Question: I am trying to create a polygon from a polyline automatically
So far I am stuck with the proper calculation of the extrapolated sides on each part of the polyline.
Condition - the distance between the base line, and the sides is a constant.

-
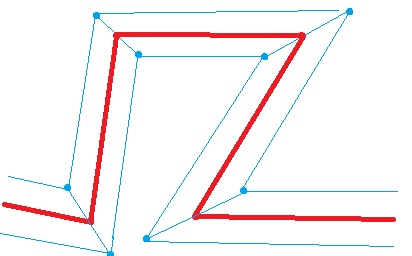
Answer: This is my code in Qt. This works fine for me
'''
QPolygonF projectPLineToScreenAsPolygon(QPolygonF pline, qreal halfWidth)
{
QPolygonF ret;
QLineF l2_last;
QLineF l4_last;
for(int i = 0; i < pline.size() - 2; i++){
float x1 = pline.at(i).x();
float y1 = pline.at(i).y();
float x2 = pline.at(i + 1).x();
float y2 = pline.at(i + 1).y();
float x3 = pline.at(i + 2).x();
float y3 = pline.at(i + 2).y();
float dist = sqrt(((x1-x2)*(x1-x2))+((y1-y2)*(y1-y2)));
float dist2 = sqrt(((x3-x2)*(x3-x2))+((y3-y2)*(y3-y2)));
QLineF l1;
QLineF l2;
QLineF l3;
QLineF l4;
if(i > 0){
l1 = l2_last;
l3 = l4_last;
l2 = QLineF (QPointF(x2 + halfWidth * (y3 - y2) / dist2, y2 + halfWidth * (x2 - x3) / dist2), QPointF(x3 + halfWidth * (y3 - y2) / dist2, y3 + halfWidth * (x2 - x3) / dist2));
l4 = QLineF (QPointF(x2 - halfWidth * (y3 - y2) / dist2, y2 - halfWidth * (x2 - x3) / dist2), QPointF(x3 - halfWidth * (y3 - y2) / dist2, y3 - halfWidth * (x2 - x3) / dist2));
} else {
l2 = QLineF (QPointF(x2 + halfWidth * (y3 - y2) / dist2, y2 + halfWidth * (x2 - x3) / dist2), QPointF(x3 + halfWidth * (y3 - y2) / dist2, y3 + halfWidth * (x2 - x3) / dist2));
l4 = QLineF (QPointF(x2 - halfWidth * (y3 - y2) / dist2, y2 - halfWidth * (x2 - x3) / dist2), QPointF(x3 - halfWidth * (y3 - y2) / dist2, y3 - halfWidth * (x2 - x3) / dist2));
l1 = QLineF (QPointF(x1 + halfWidth * (y2 - y1) / dist, y1 + halfWidth * (x1 - x2) / dist), QPointF(x2 + halfWidth * (y2 - y1) / dist, y2 + halfWidth * (x1 - x2) / dist));
l3 = QLineF (QPointF(x1 - halfWidth * (y2 - y1) / dist, y1 - halfWidth * (x1 - x2) / dist), QPointF(x2 - halfWidth * (y2 - y1) / dist, y2 - halfWidth * (x1 - x2) / dist));
}
l2_last = l2;
l4_last = l4;
QPointF pi1;
if(i == 0){
ret.append(l1.p1());
ret.prepend(l3.p1());
}
if(l1.intersect(l2, &pi1) != QLineF::NoIntersection){
ret.append(pi1);
} else {
ret.append(l2.p1());
}
QPointF pi2;
if(l3.intersect(l4, &pi2) != QLineF::NoIntersection){
ret.prepend(pi2);
} else {
ret.prepend(l4.p1());
}
if(i == pline.size() - 3){
ret.append(l2.p2());
ret.append(l4.p2());
}
}
return ret;
}
'''